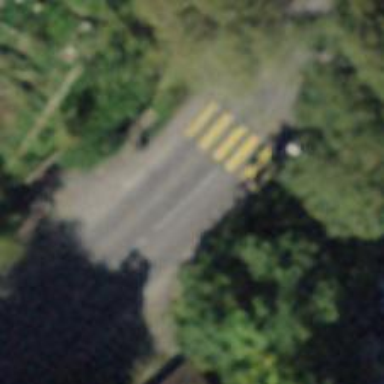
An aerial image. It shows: Uncontrolled zebra crossing.